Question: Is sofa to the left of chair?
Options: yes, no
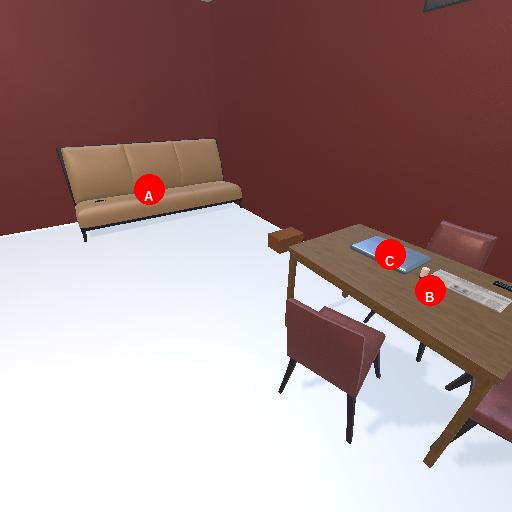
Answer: yes